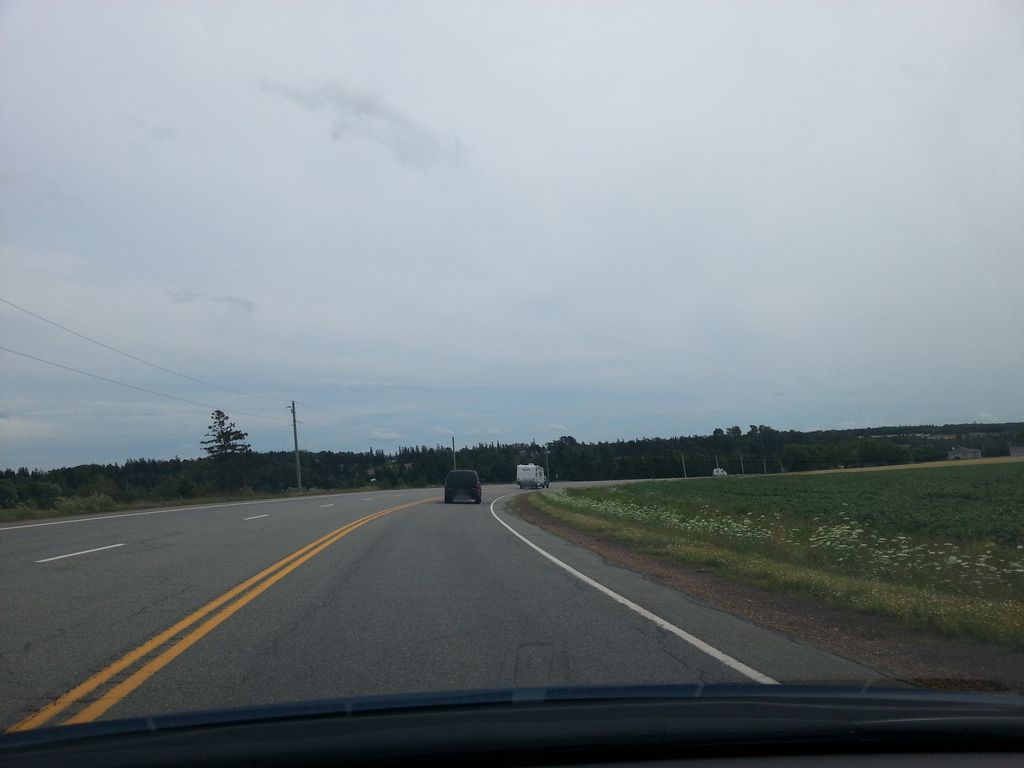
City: charlottetown